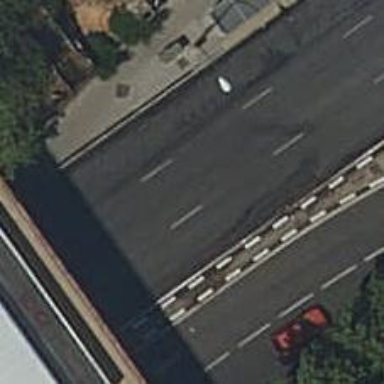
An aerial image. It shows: Tertiary road with asphalt surface.